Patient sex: M
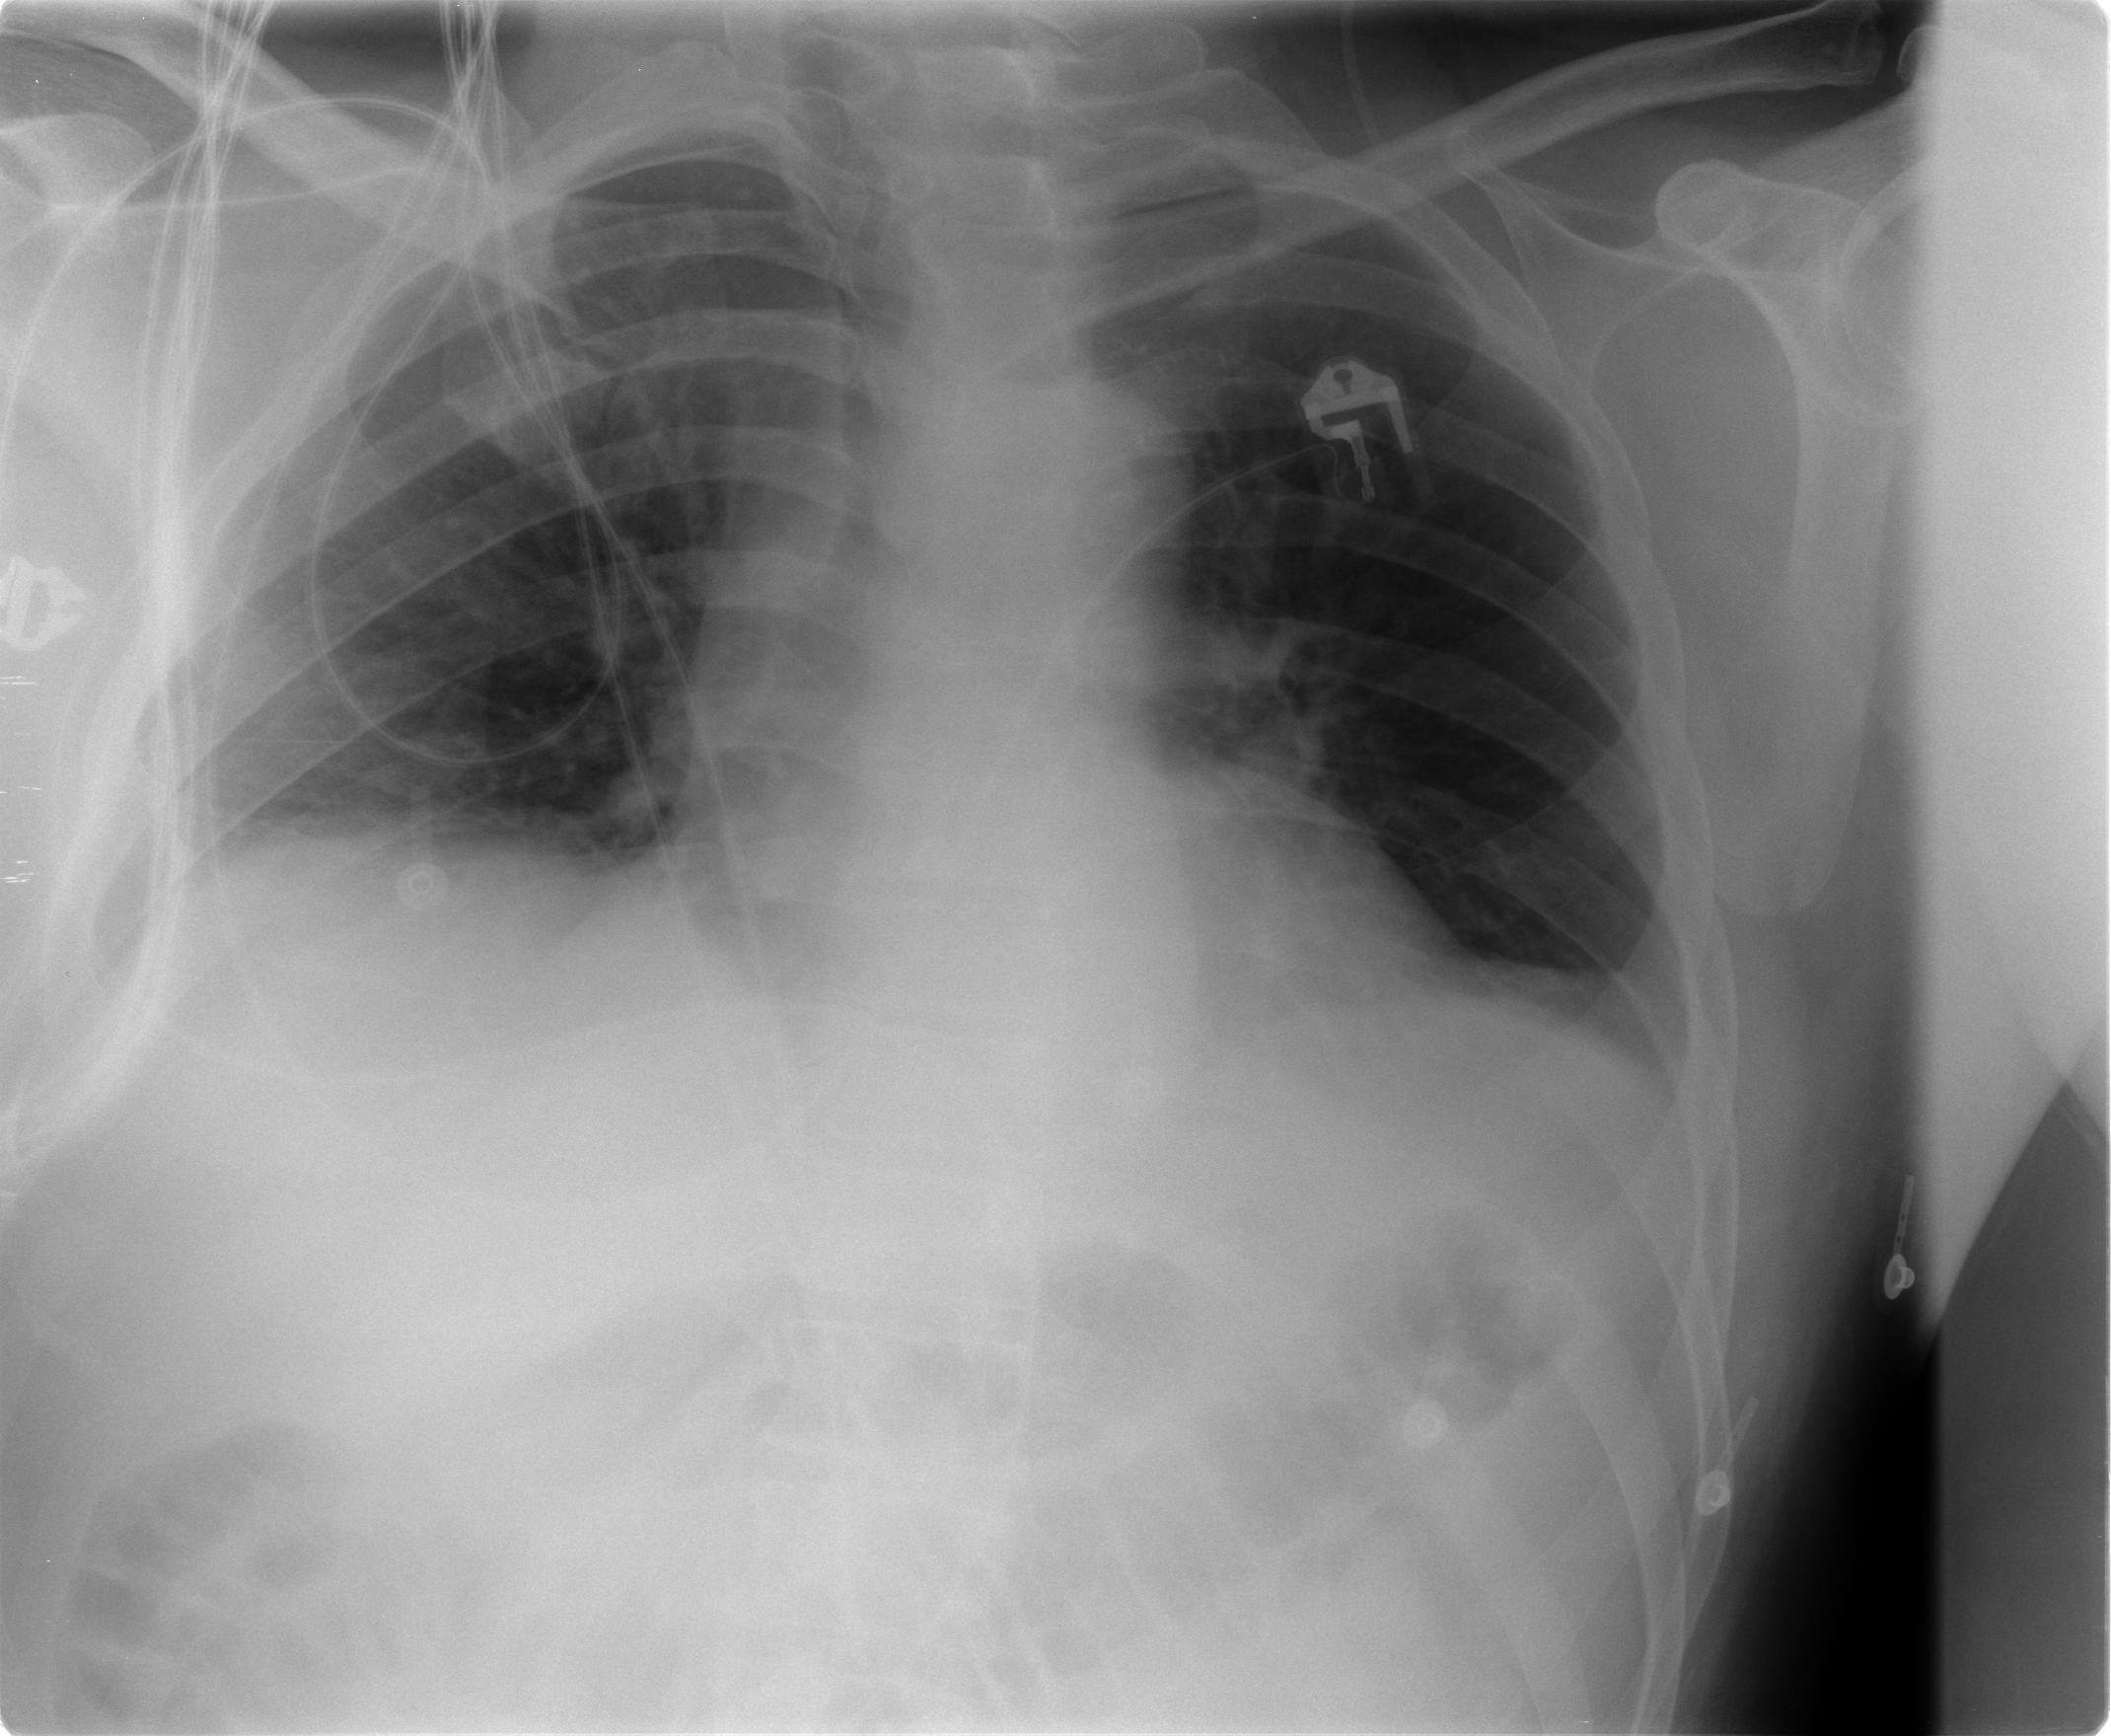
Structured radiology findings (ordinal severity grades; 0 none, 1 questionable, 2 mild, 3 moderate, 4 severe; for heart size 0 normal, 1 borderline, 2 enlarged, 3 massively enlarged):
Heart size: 0
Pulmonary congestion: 1
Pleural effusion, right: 2
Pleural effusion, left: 1
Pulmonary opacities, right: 0
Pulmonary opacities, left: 0
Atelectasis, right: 2
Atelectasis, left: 1